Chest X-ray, AP view. Patient: 50 years old, sex M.
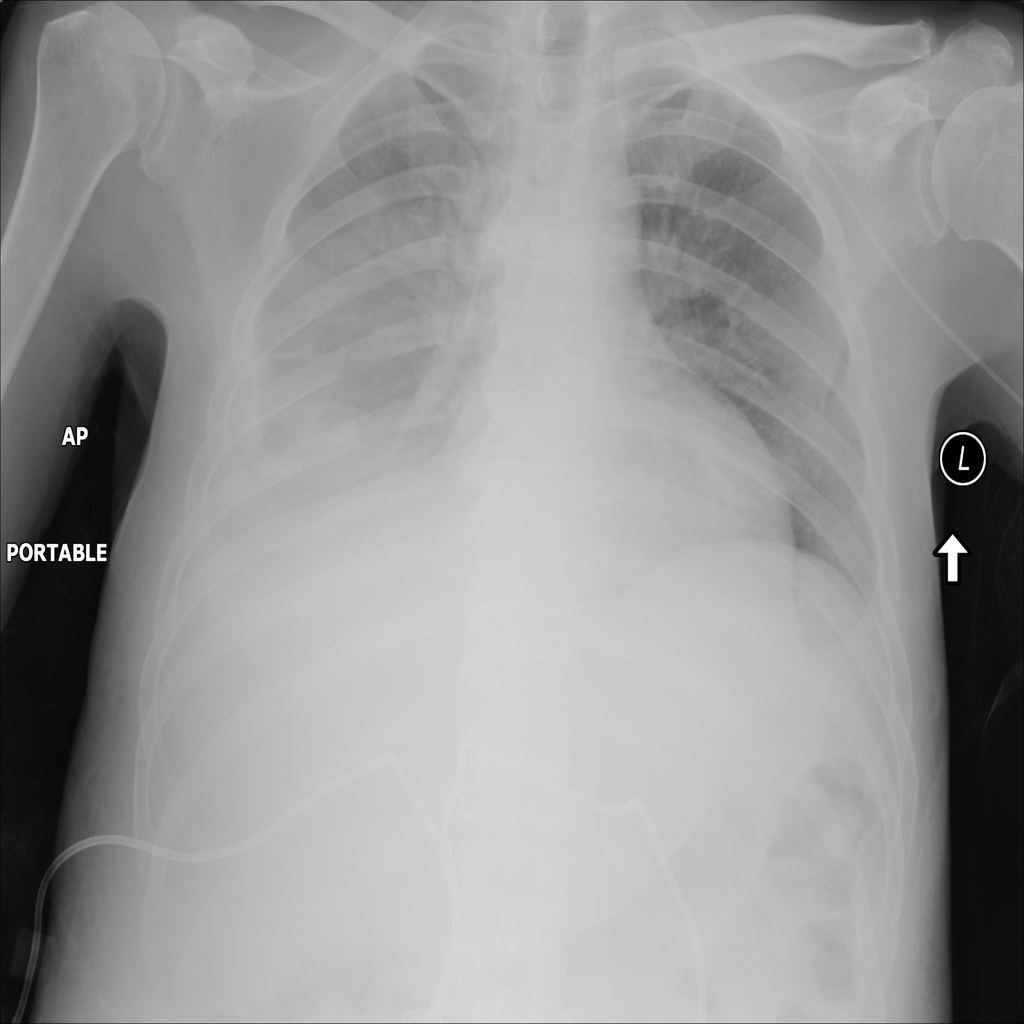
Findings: Atelectasis, Consolidation, Effusion, Mass